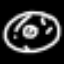
Label: donut